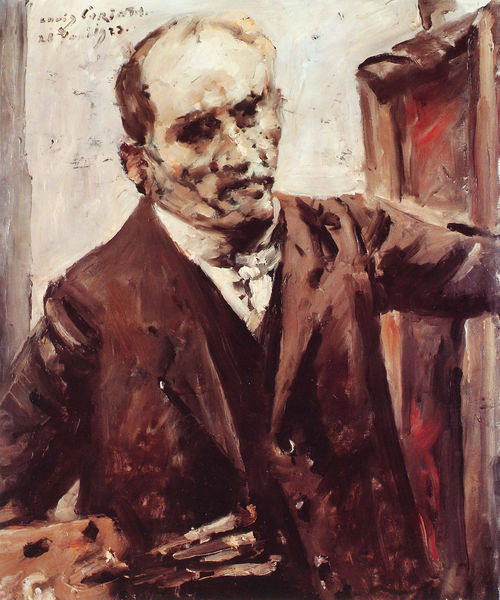
Titel: Selbstbildnis mit Palette
Künstler: Lovis Corinth
Institution: Stuttgart, Staatsgalerie
Schlagwörter: gemälde, mann, weiß, impressionismus, braun, grau, licht, schwarz, rot, beige, anzug, bart, knoten, kragen, bild, bildnis, portrait, porträt, öl, pastos, haare, halbfigur, schrift, bilderrahmen, ausdruck, glatze, maler, staffelei, knöpfe, fliege, selbstporträt, jacket, weste, corinth, lovis, selbstbildnis, leinwand, palette, pinsel, selbstportät, selbstportrait, verschwommen, pallette, selbstproträt